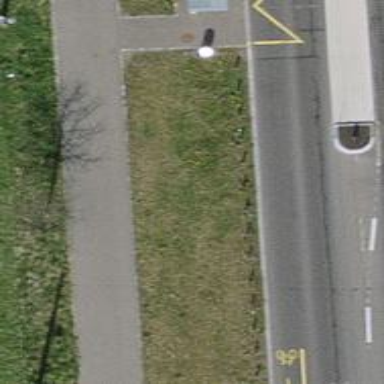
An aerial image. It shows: Bollard barrier.